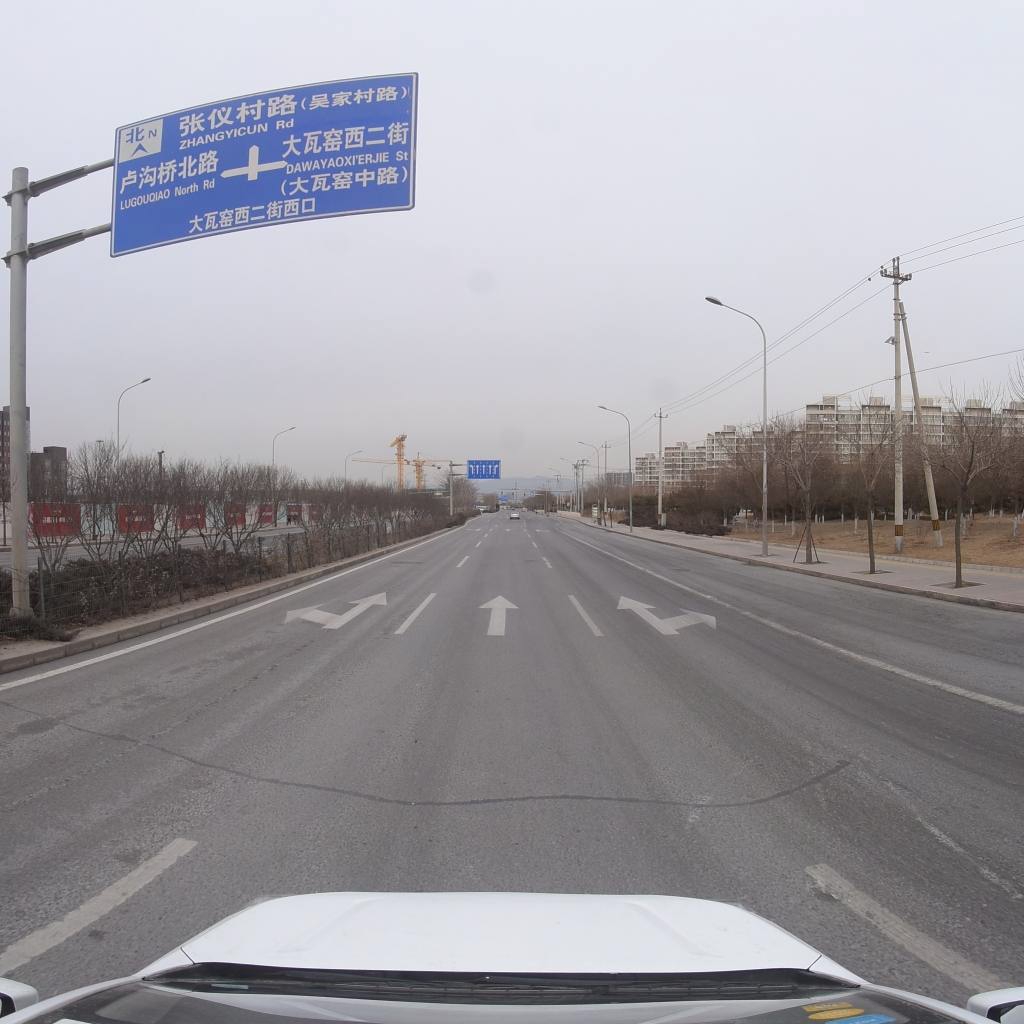
Region: Fengtai
Road damage annotations: transverse patch